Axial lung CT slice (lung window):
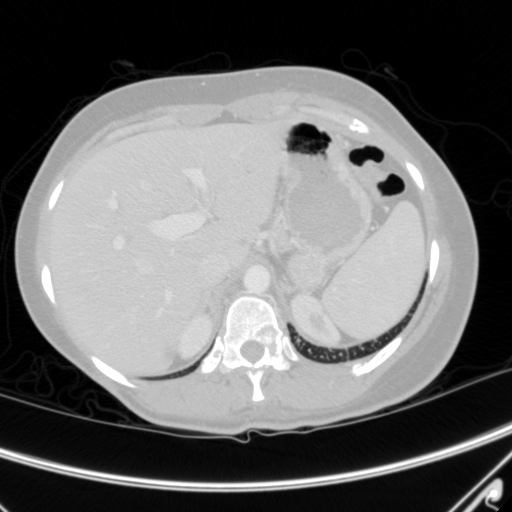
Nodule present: no